Question: I want to make an activity with 2 elements in the screen, one in the bottom, with a fixed size, and one on top of this which one must fill the screen.

How I can do that in a Layout?
Thank you
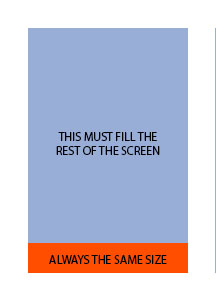
Answer: Use below code:
'''
<LinearLayout xmlns:android="http://schemas.android.com/apk/res/android"
xmlns:tools="http://schemas.android.com/tools"
android:layout_width="match_parent"
android:layout_height="match_parent"
android:orientation="vertical"
tools:context=".MainActivity" >
<TextView
android:id="@+id/textView1"
android:layout_width="match_parent"
android:layout_height="0dp"
android:layout_weight="1"
android:gravity="center"
android:text="@string/hello_world" />
<TextView
android:id="@+id/textView2"
android:layout_width="match_parent"
android:layout_height="50dp"
android:gravity="center"
android:text="test" />
</LinearLayout>
'''